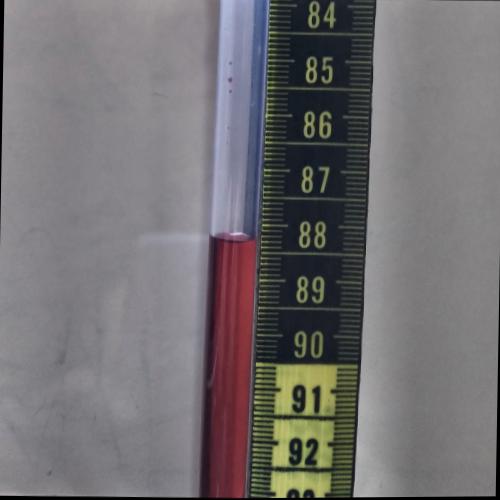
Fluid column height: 88.3 cm